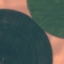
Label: AnnualCrop